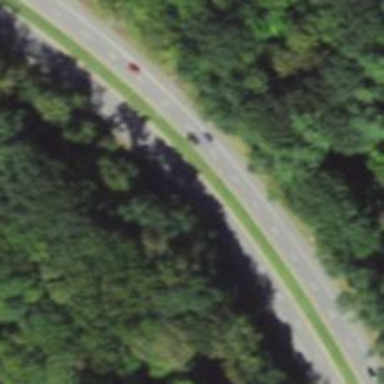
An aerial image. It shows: Primary highway with expressway characteristics.